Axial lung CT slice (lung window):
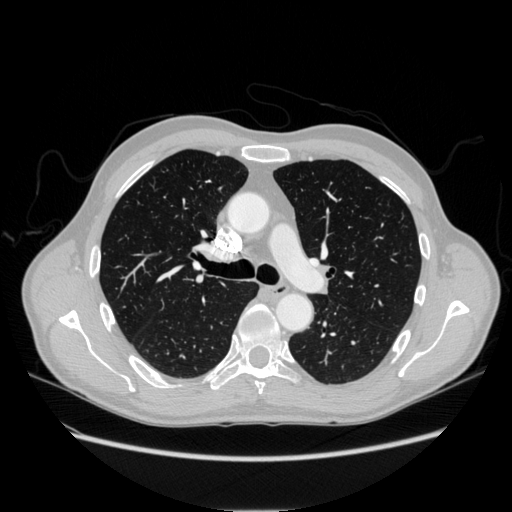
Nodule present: no